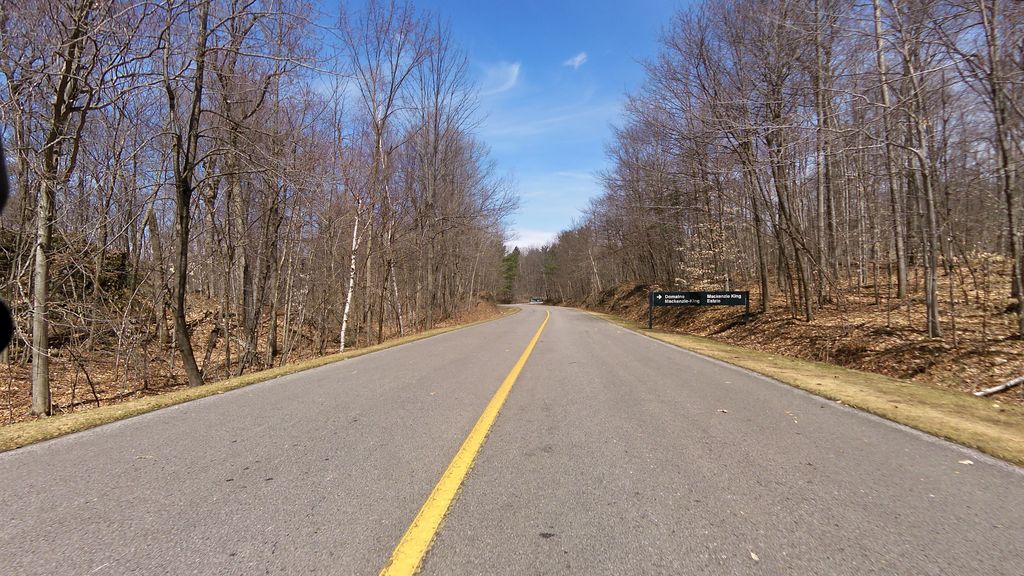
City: ottawa-gatineau